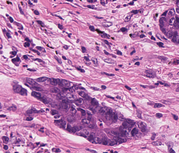
Tumor epithelial tissue: yes
Tumor-associated stroma tissue: yes
Normal tissue: no